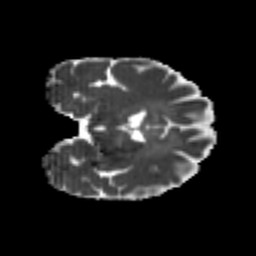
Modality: MD
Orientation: coronal
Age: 23
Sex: female
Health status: healthy
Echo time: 0.074 s